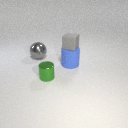
small green metal cylinder to the left of large blue rubber cylinder